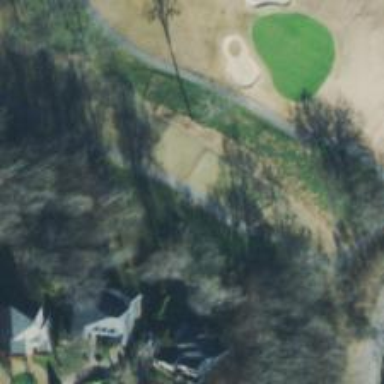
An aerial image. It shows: Path used for both walking and golf.